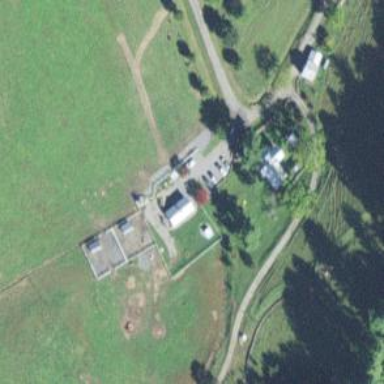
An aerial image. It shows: Driveway.